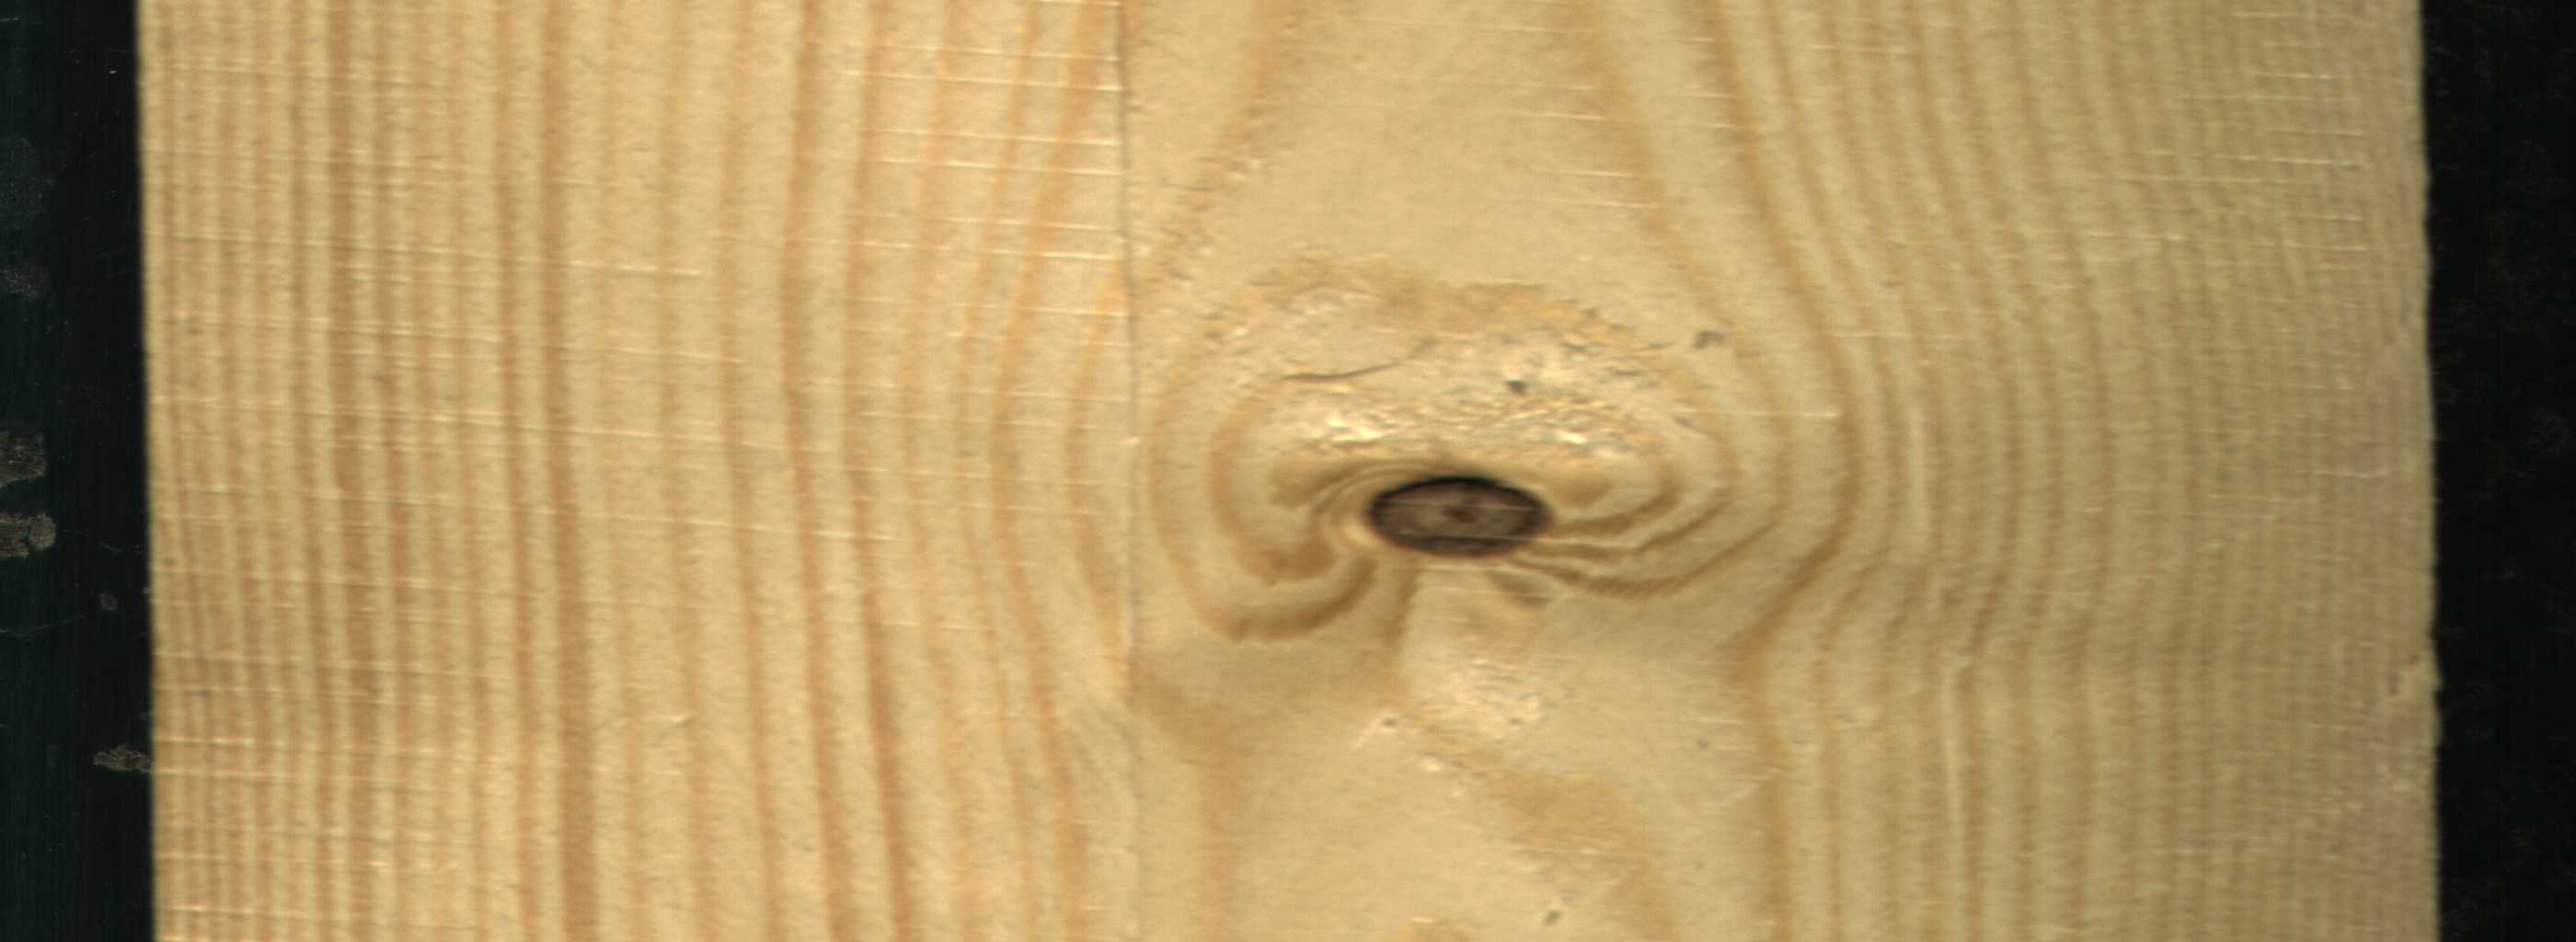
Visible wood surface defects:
Dead_Knot